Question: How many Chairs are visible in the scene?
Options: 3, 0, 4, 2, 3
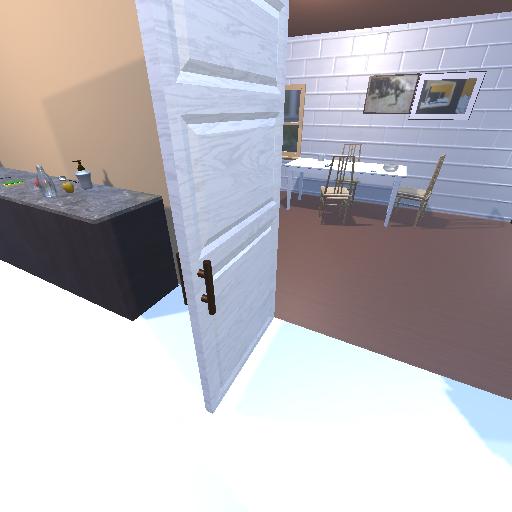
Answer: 3